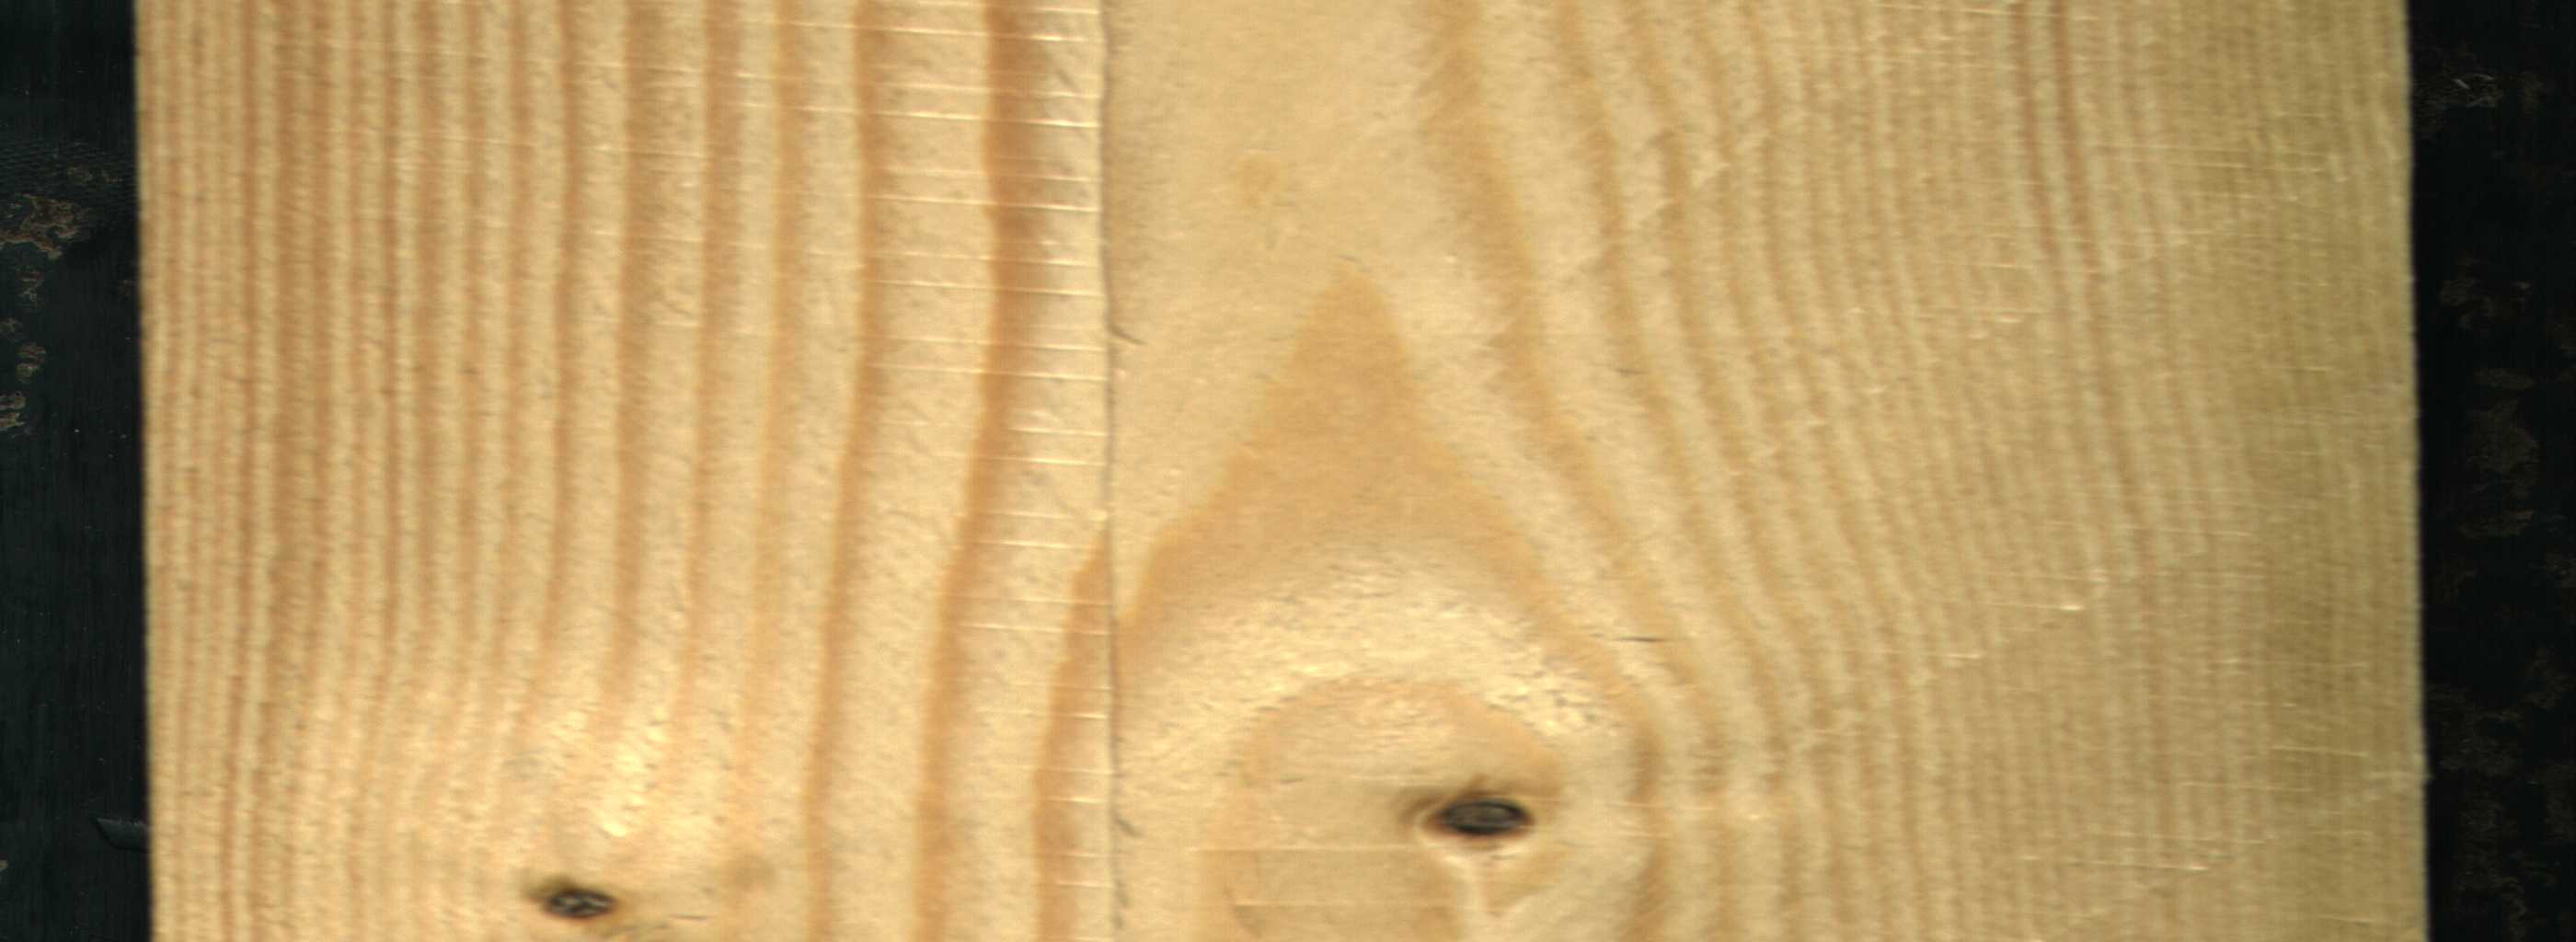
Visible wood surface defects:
Dead_Knot
Dead_Knot